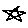
Label: star